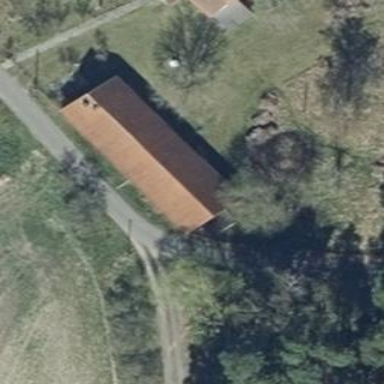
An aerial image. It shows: Building with gabled roof oriented along its structure. The roof is painted red.